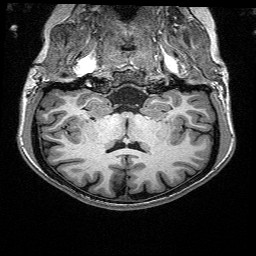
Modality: T1w
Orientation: sagittal
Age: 25
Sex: female
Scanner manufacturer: siemens
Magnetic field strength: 3 T
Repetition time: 2.4 s
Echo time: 0.03 s